Field crop: maize
Growth stage: 1
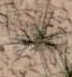
Species: salsola